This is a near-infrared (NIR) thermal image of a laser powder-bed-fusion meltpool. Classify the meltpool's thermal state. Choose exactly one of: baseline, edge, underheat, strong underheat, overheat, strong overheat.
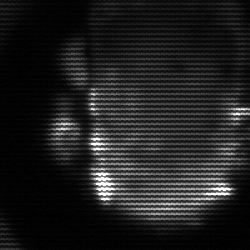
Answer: baseline